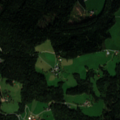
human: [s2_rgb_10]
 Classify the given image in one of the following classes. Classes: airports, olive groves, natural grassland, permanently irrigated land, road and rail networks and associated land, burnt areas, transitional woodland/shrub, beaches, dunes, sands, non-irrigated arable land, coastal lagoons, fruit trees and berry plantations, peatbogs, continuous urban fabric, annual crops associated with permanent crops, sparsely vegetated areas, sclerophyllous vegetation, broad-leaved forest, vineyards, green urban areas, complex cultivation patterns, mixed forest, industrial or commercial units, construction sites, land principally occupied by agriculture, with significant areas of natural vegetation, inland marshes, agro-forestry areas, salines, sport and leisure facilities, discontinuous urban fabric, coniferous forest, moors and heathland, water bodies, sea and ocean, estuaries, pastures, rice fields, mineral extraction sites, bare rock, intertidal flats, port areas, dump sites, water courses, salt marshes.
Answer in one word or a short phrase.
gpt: pastures, land principally occupied by agriculture, with significant areas of natural vegetation, coniferous forest, mixed forest